Question: I have a groupbox in my application which contains child controls.(As seen in the attchached pic). I want to enumerate through all the textboxes for performing some validation using a simple foreach loop.
This document outline would give a fair idea of the housing of the controls

'''
foreach (Control control in grpBxTargetSensitivity.Controls)
{
if (control is FlowLayoutPanel && control.HasChildren)
{
foreach (Control ctrl in control.Controls)
{
if (ctrl is Panel && ctrl.HasChildren)
{
foreach (Control tbox in ctrl.Controls)
{
if (tbox is TextBox)
{
TextBox textbox = tbox as TextBox;
validData &= !string.IsNullOrWhiteSpace(textbox.Text);
}
}
}
}
}
}
'''
My question is, Is there a better way (possibly through LINQ) to get all the controls including the textboxes housed inside the panels than the above method.?
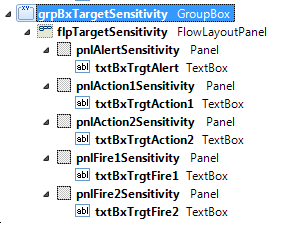
Answer: I don't know that this is any better.. whether it's easier to read is a matter of opinion:
'''
var validData
= grpBxTargetSensitivity.Controls.OfType<FlowLayoutPanel>()
.SelectMany(c => c.Controls.OfType<Panel>())
.SelectMany(c => c.Controls.OfType<TextBox>())
.All(textbox => !string.IsNullOrWhiteSpace(textbox.Text));
'''
This'll grab all TextBoxes inside of all Panels in all FlowLayoutPanels in your GroupBox, and return 'true' if of those TextBoxes have a value in them.